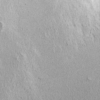
Label: not_dusty